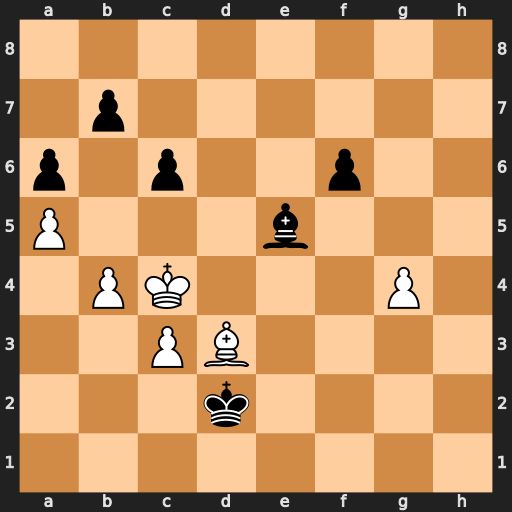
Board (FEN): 8/1p6/p1p2p2/P3b3/1PK3P1/2PB4/3k4/8
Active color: w
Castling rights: -
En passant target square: -
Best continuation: Bf5 Bc7 Bc8 b6 axb6 Bxb6 Bxa6